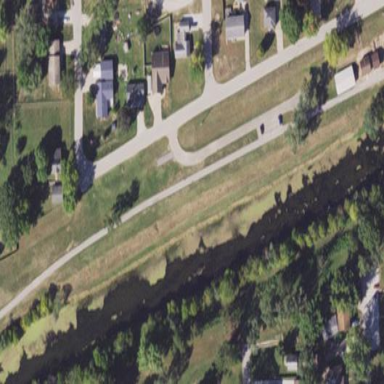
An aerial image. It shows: Scenic canal with flowing water.